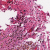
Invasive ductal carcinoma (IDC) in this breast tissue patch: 0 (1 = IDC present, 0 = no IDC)